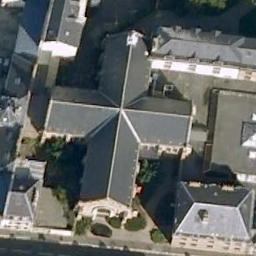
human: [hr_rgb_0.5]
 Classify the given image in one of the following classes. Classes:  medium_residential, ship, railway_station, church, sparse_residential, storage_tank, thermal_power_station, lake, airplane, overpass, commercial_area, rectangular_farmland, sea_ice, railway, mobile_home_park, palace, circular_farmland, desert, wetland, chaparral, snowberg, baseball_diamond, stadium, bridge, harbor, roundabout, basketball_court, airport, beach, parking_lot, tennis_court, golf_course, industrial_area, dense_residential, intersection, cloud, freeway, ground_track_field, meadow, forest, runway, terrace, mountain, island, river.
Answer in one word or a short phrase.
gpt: church